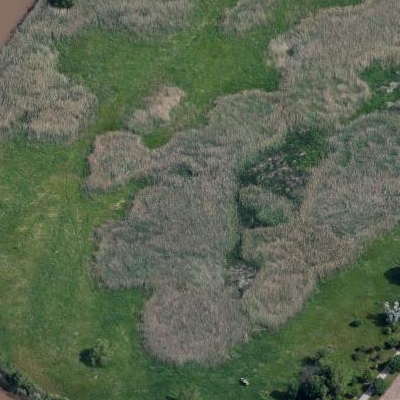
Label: aGrass